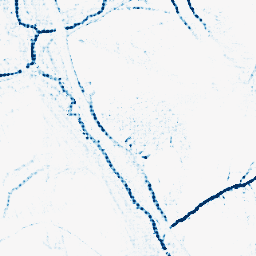
Category: morphological
Decomposition family: morphological_diamond
Decomposition parameters: operation: closing
radius: 3
Upsampling method: sinc_blackman
Upsampling parameters: scale: 8
kernel_size: 8
Upsampling scale: 8